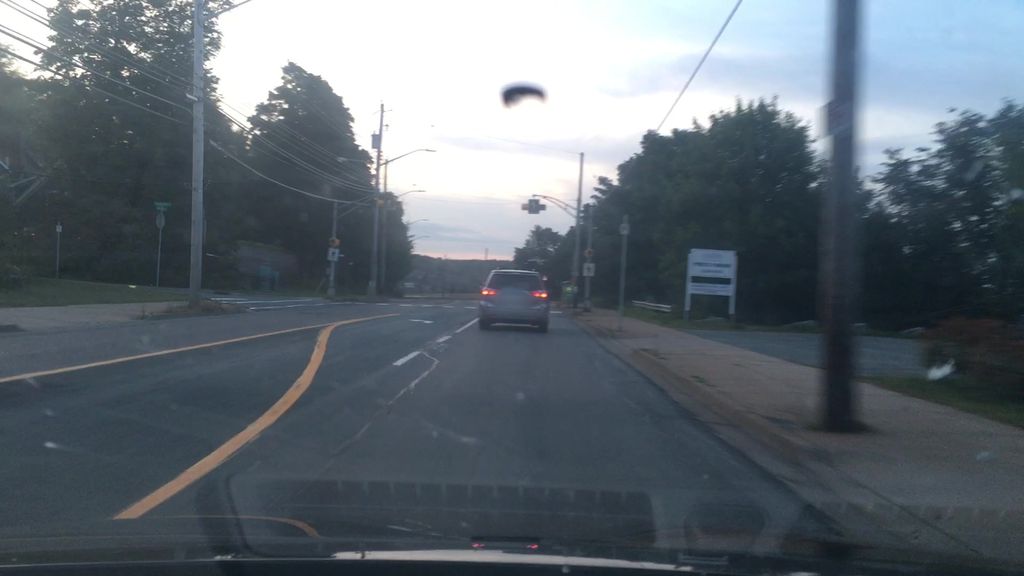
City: halifax